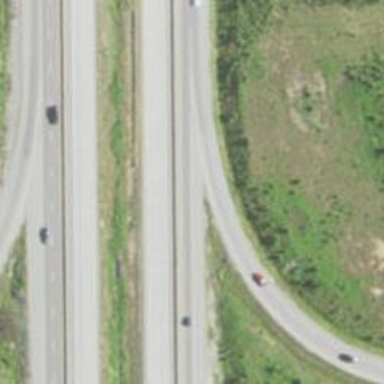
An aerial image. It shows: Motorway.